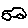
Label: car